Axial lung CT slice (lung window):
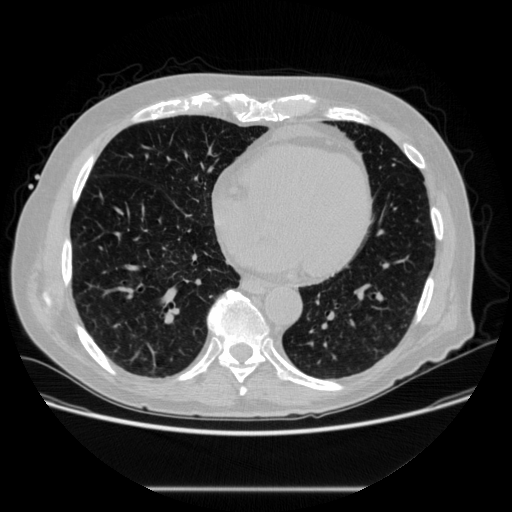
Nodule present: no